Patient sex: F
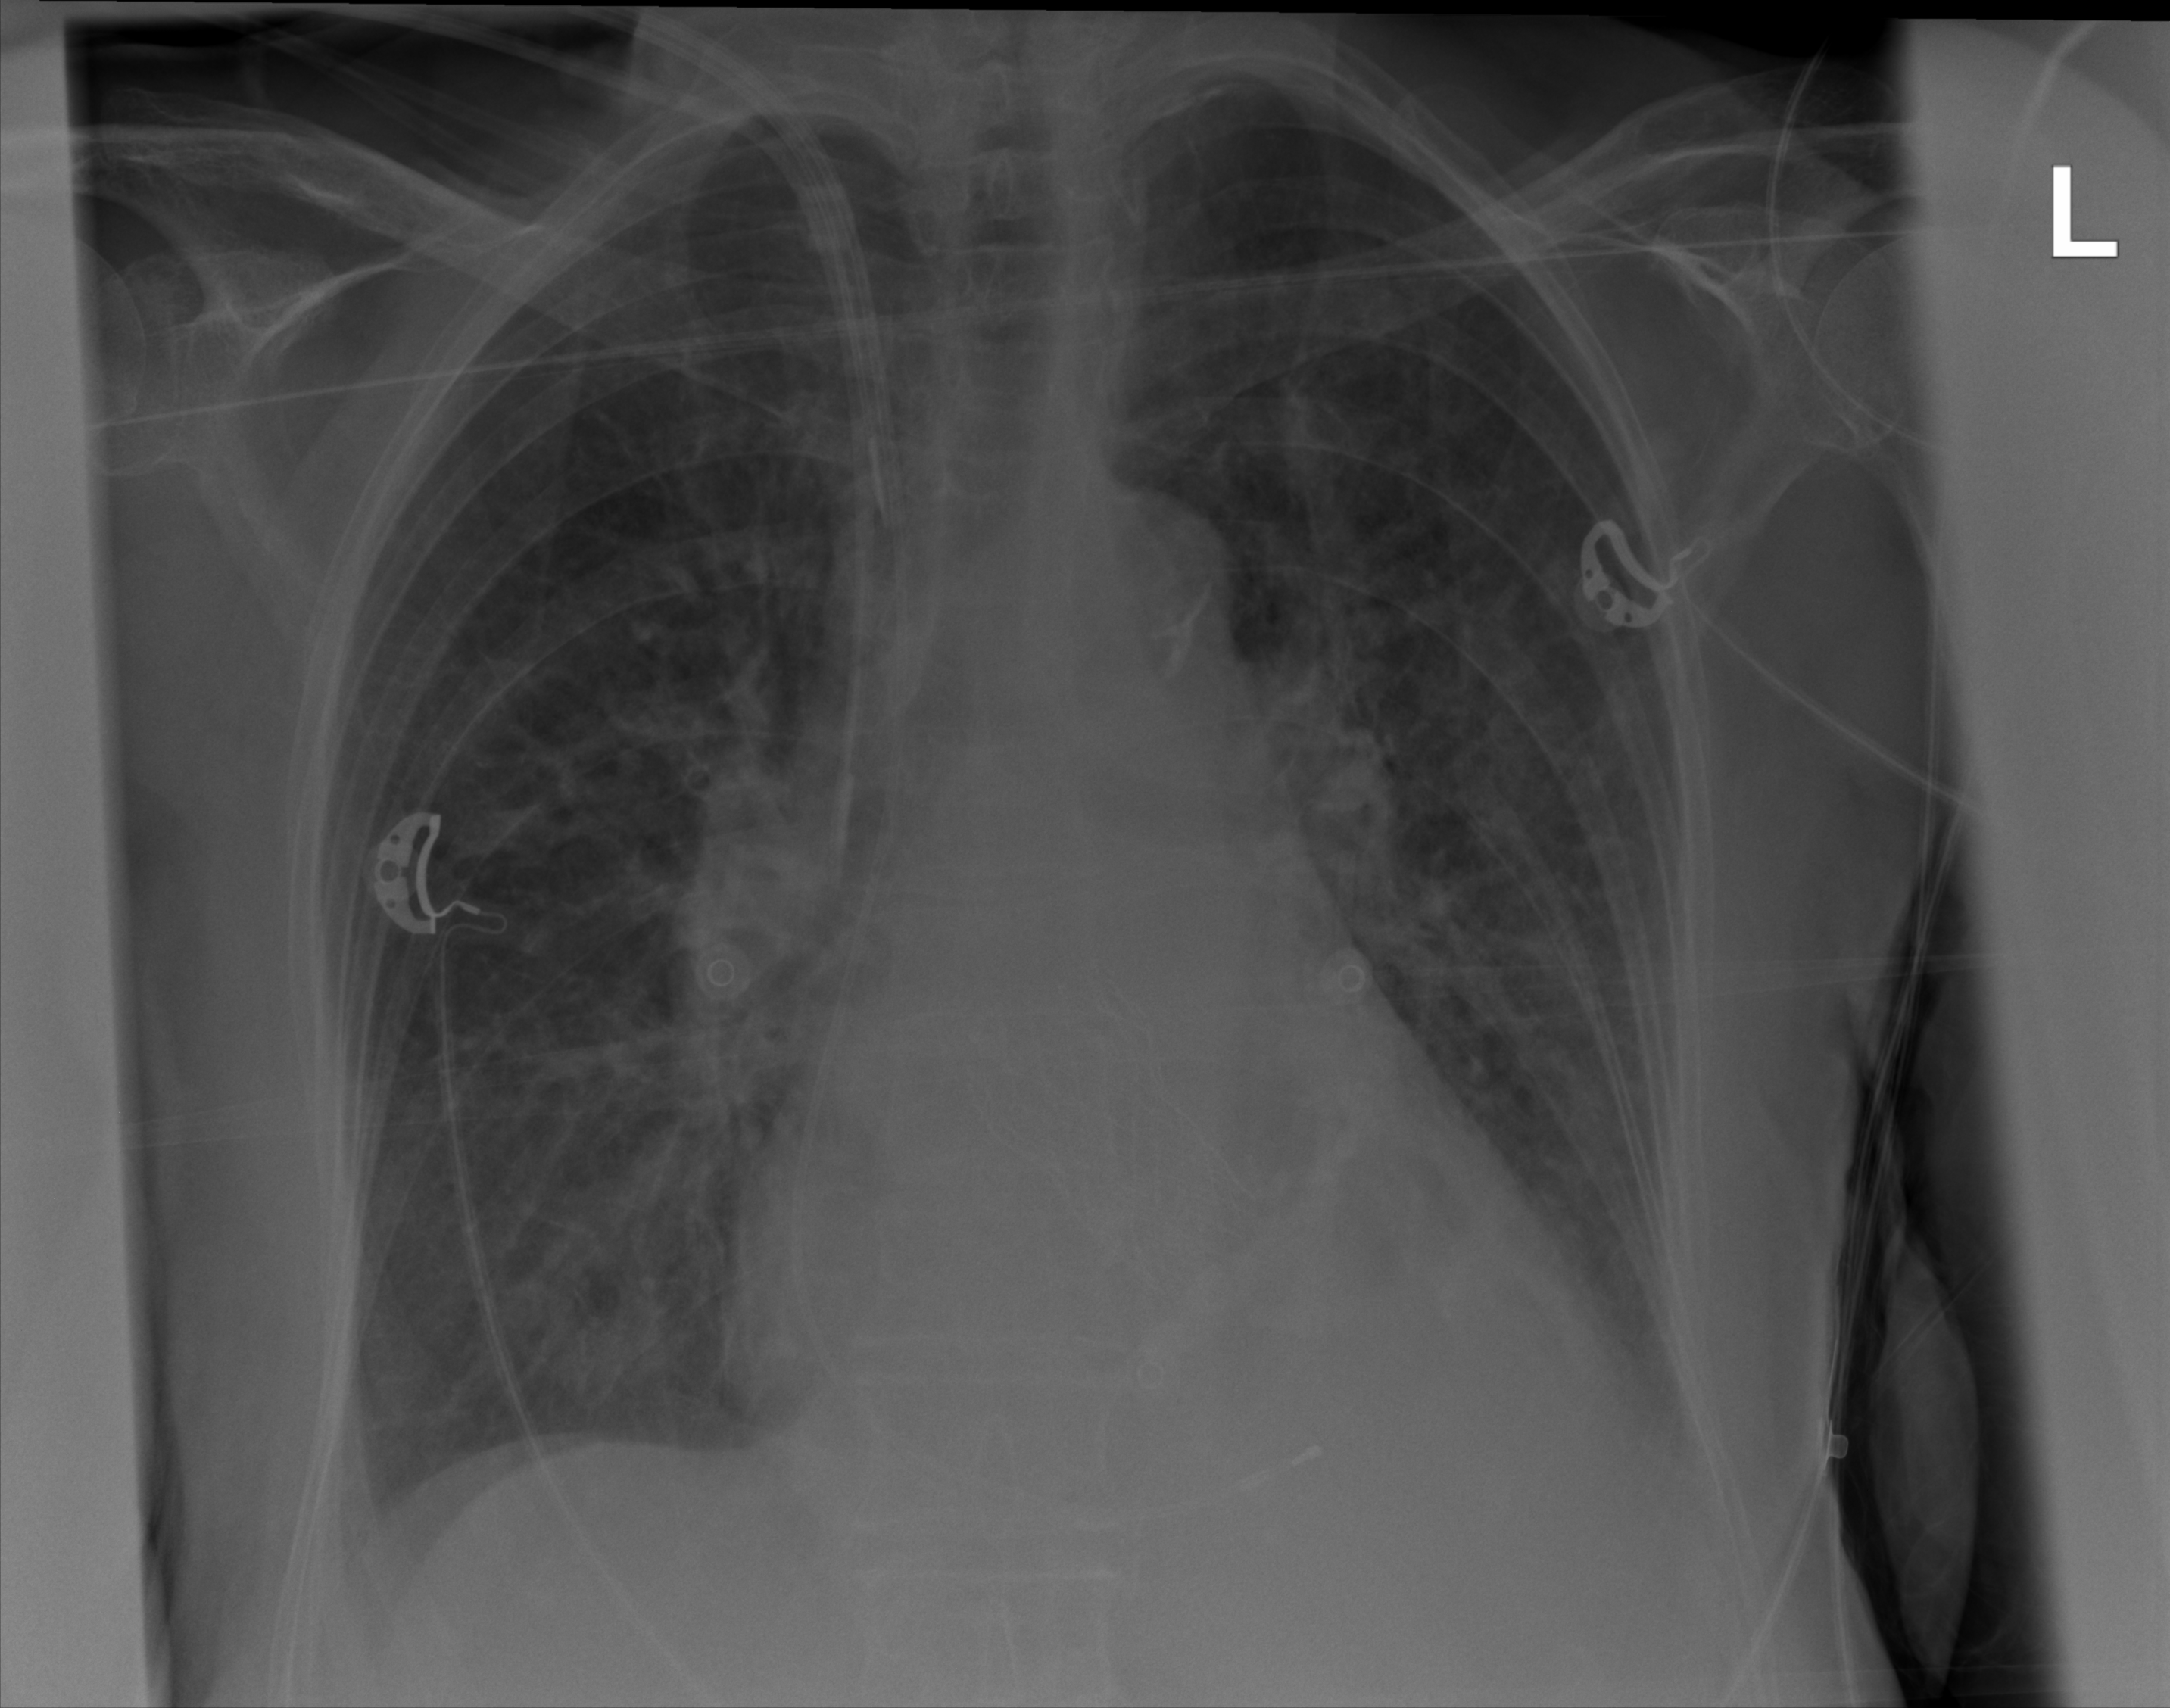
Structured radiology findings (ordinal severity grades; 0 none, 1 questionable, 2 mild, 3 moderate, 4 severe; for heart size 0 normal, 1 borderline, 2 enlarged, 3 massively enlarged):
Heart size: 2
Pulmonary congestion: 2
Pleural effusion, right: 0
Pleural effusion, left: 2
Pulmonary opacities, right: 2
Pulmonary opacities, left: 2
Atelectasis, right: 0
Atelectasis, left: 0